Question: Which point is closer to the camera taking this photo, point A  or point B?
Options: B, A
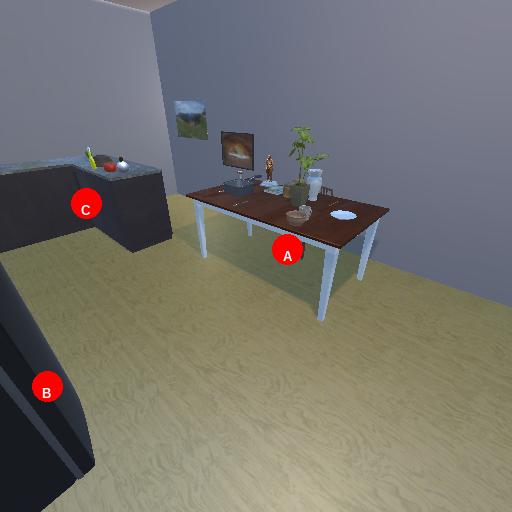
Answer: B